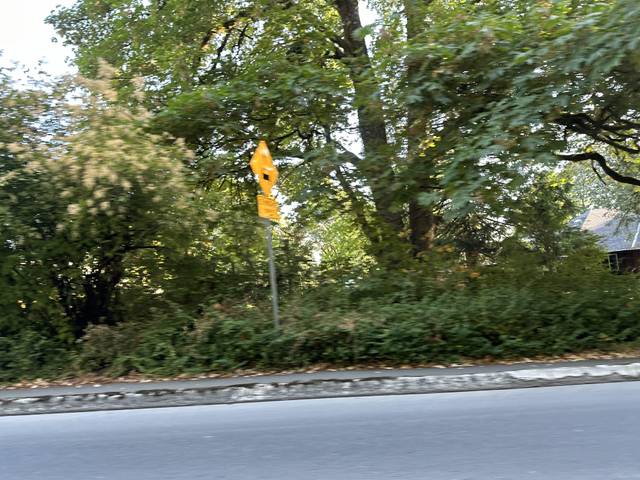
Region: Canada
Coordinates: 48.539, -123.384